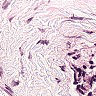
Metastatic tissue present: no